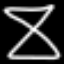
Label: hourglass